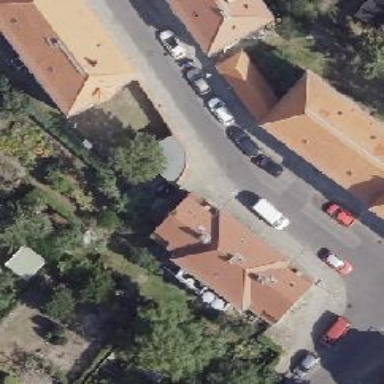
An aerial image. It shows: House with hipped roof.